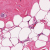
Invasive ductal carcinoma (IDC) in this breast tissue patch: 0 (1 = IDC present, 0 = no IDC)